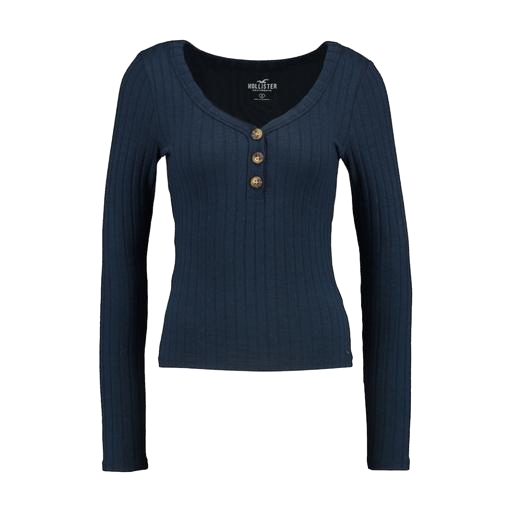
black henley long-sleeved ribbed-jersey top, blue still long-sleeved top, long-sleeve henley tee, white background